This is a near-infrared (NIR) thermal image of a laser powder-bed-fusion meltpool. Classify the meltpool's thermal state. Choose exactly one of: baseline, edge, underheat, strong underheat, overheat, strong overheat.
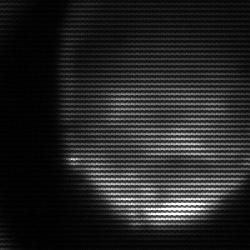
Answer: edge